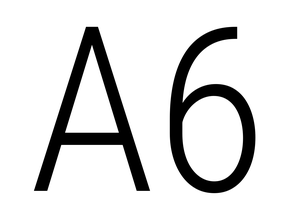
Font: Roboto_Condensed_Light